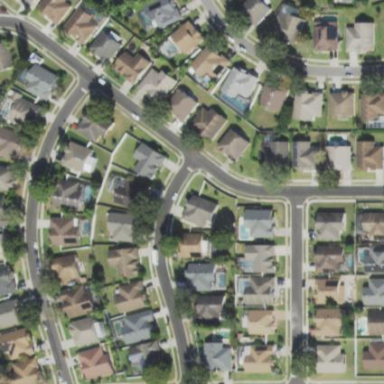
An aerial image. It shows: Residential road with sidewalks on both sides.